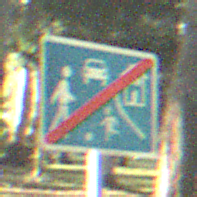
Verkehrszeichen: EndeVerkehrsberuhigterBereich
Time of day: MorningAfternoon
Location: Outdoor (Nature)
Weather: Clear
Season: NotSpecified
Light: Natural